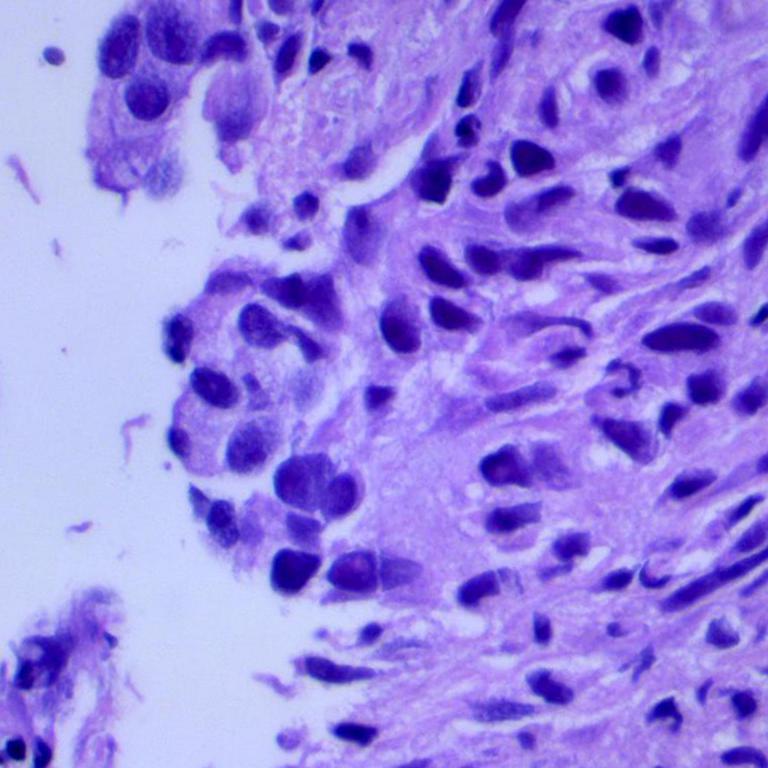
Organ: lung
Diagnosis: adenocarcinomas